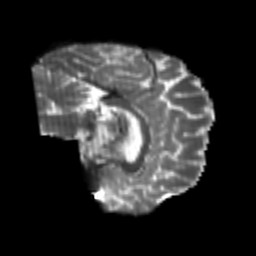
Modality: T2w
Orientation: sagittal
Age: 21
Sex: female
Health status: healthy
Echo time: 0.074 s